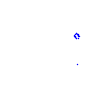
Particle: proton